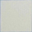
Piece: xx